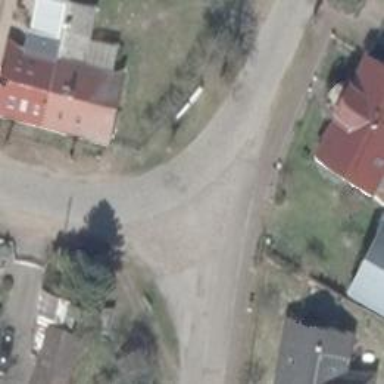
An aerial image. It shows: Secondary road.